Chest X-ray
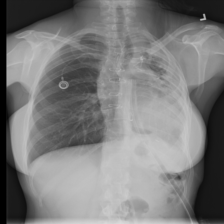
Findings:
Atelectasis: negative
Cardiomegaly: negative
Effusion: negative
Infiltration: negative
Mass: negative
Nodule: negative
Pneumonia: negative
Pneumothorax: negative
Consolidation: negative
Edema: negative
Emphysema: negative
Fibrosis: negative
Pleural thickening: positive
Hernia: negative